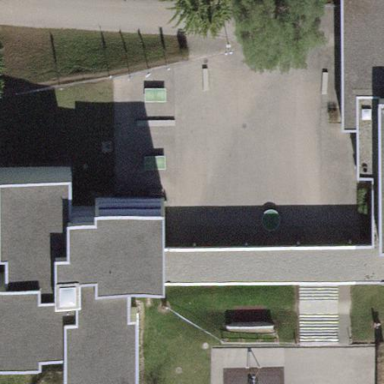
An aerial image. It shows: School building.